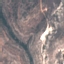
Label: HerbaceousVegetation